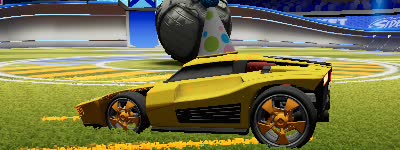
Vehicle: breakout